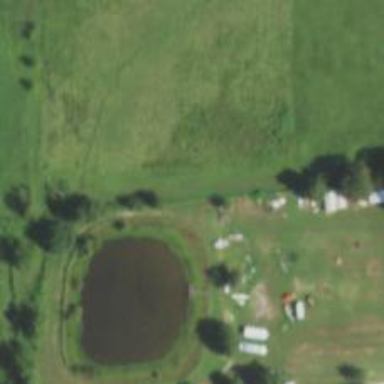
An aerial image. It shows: Pond surrounded by natural water.